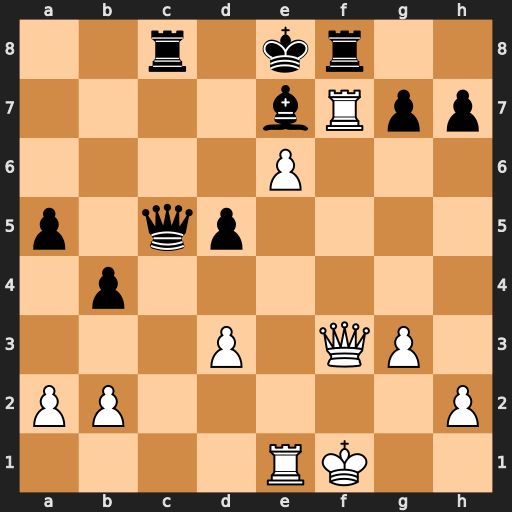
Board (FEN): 2r1kr2/4bRpp/4P3/p1qp4/1p6/3P1QP1/PP5P/4RK2
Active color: w
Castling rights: -
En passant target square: -
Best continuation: Rxf8+ Bxf8 Qf7+ Kd8 Qd7#